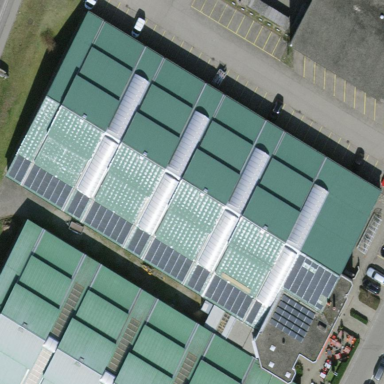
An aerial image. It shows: Gabled roof sports hall used for tennis. It is part of sports hall in the leisure land.